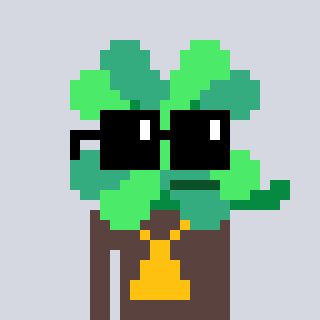
a pixel art character with square black sunglasses, a clover-shaped head and a darkbrown-colored body on a cool background